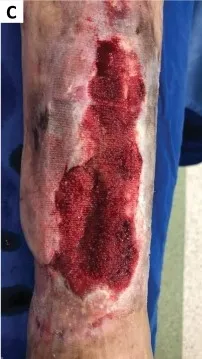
Sequence of the wound healing during treatment FG + NPWT. C. Complete granulation tissue formation over the wound
after two sessions of fat graft associated with negative pressure wound
treatment.
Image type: medical_photograph (skin_photograph)